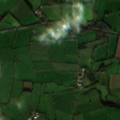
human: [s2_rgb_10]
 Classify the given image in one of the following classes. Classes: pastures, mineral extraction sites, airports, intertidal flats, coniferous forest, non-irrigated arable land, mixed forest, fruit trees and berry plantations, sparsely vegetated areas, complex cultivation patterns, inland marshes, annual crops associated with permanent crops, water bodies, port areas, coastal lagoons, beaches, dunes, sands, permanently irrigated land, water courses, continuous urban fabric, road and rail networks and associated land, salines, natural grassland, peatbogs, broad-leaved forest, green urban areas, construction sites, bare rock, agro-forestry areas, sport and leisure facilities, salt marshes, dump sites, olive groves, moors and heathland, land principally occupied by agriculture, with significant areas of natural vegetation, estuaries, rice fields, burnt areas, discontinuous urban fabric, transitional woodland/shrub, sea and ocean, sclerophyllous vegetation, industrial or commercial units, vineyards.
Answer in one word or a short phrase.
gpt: pastures